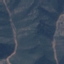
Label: HerbaceousVegetation